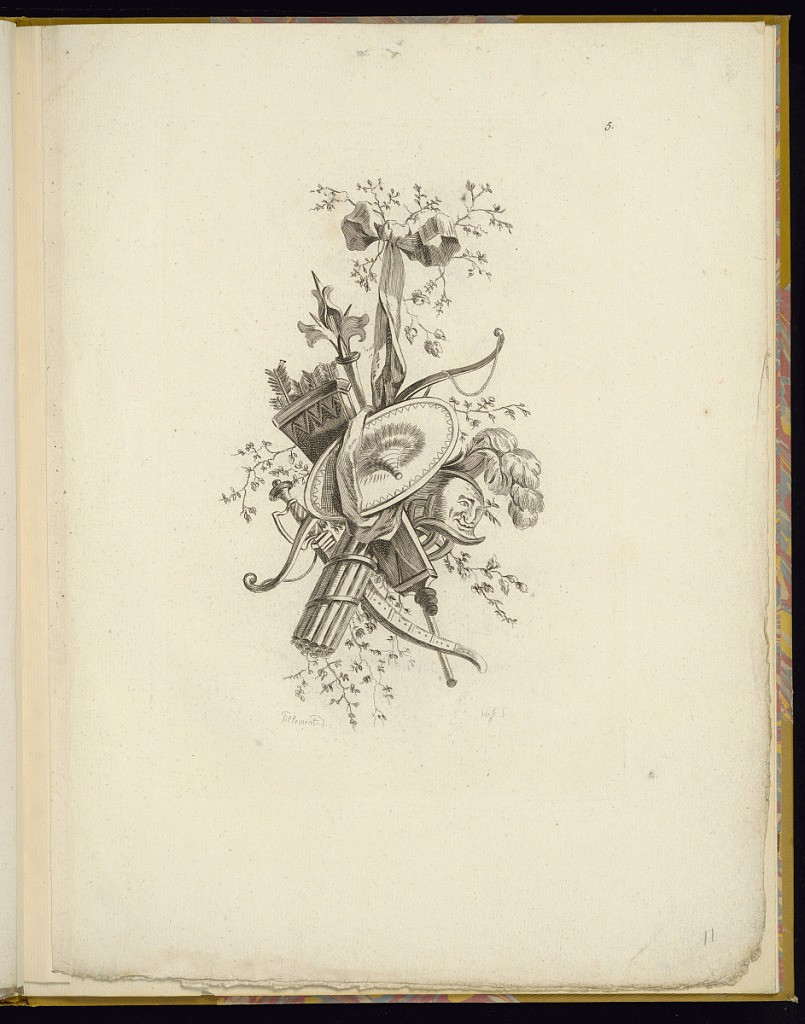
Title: Design for a Pendant Trophy
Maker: Jean-Baptiste Pillement, French, 1728–1808
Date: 1772–77
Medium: Etching on laid paper
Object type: Print
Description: Design for a chinoiserie pendant trophy, from a series of six prints. The trophy features a ribbon tied in a bow with flowers and sprigs, wrapped around arms and armour, including a feathered helmet, shield, sword, a bow and a quiver full of arrows. The plate is signed and numbered.